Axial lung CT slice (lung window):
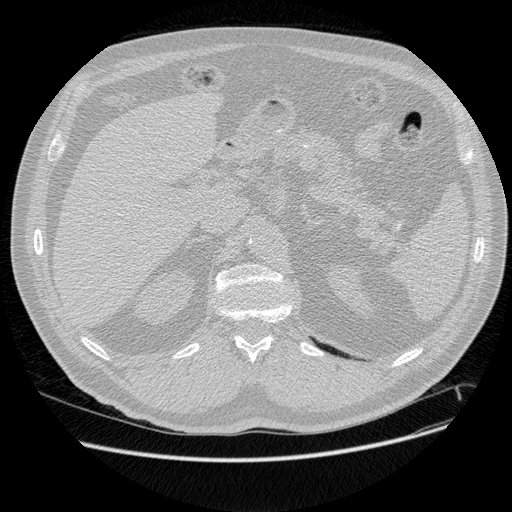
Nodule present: no